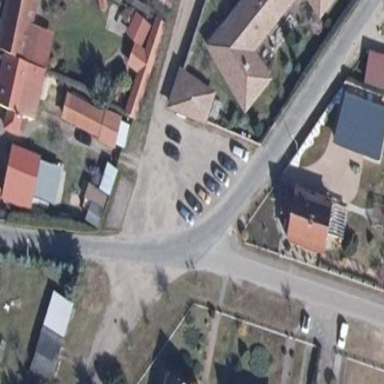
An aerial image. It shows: Parking area with surface.